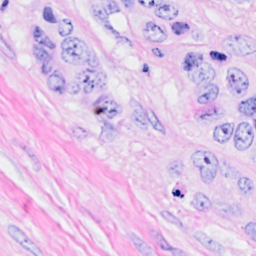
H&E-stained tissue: Breast